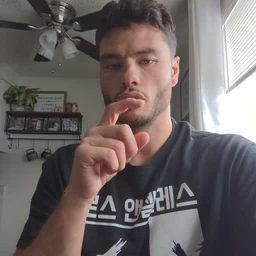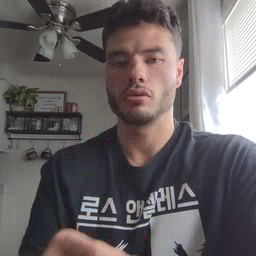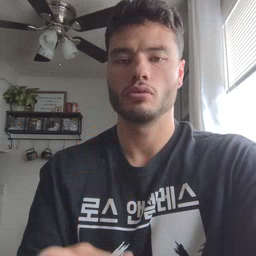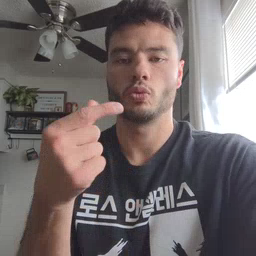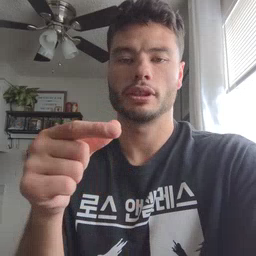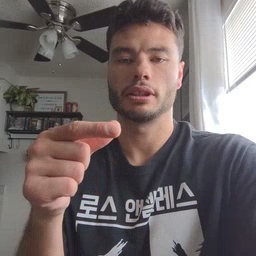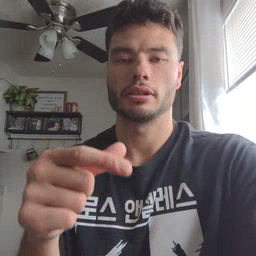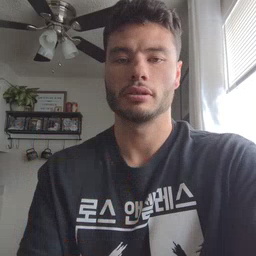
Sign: green